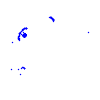
Particle: proton